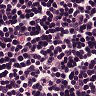
Metastatic tissue present: no